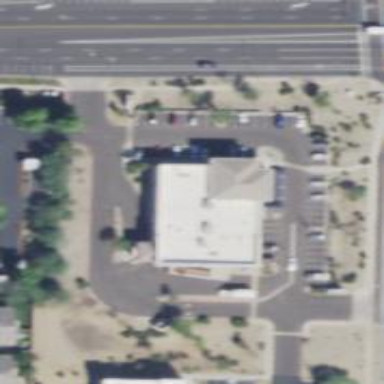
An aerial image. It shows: Pharmacy providing healthcare services.